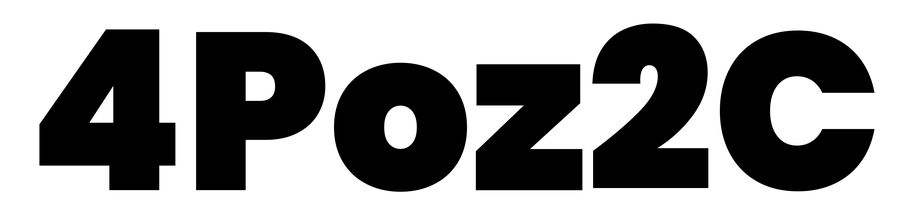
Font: Poppins-Black